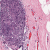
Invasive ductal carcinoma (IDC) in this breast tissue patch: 0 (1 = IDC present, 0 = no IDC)